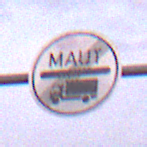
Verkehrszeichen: EndeMautpflicht
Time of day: SunriseSunset
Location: Outdoor (Nature)
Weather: PartlyCloudy
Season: NotSpecified
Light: Natural